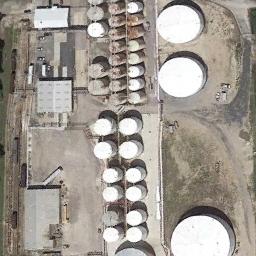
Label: storage_tank